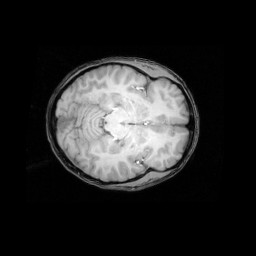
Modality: T1w
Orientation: axial
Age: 19
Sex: female
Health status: healthy
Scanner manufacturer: philips
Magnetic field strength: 3 T
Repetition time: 0.012 s
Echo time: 0.0037 s